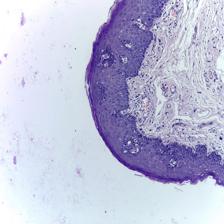
Diagnosis: Normal